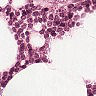
Metastatic tissue present: no